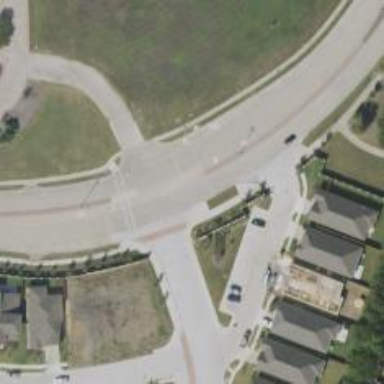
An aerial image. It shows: Tertiary road with separate sidewalks.